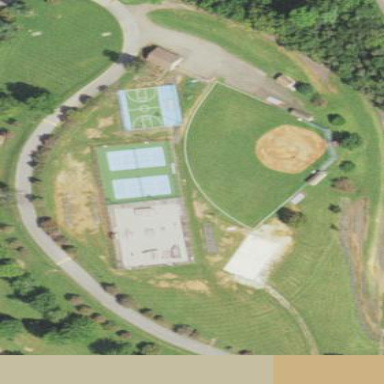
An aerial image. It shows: Baseball pitch for leisure land activities.